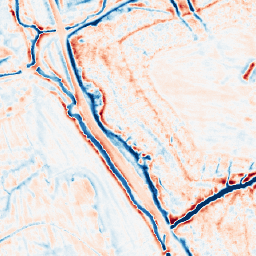
Category: edge_preserving
Decomposition family: bilateral
Decomposition parameters: d: 15
sigma_color: 75
sigma_space: 75
Upsampling method: nearest
Upsampling parameters: scale: 2
Upsampling scale: 2